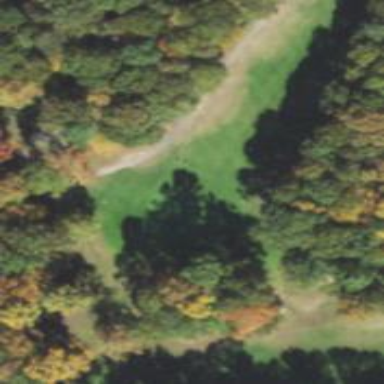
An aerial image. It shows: Grassy area designated as golf fairway.